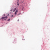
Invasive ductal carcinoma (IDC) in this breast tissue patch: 0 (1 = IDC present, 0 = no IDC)